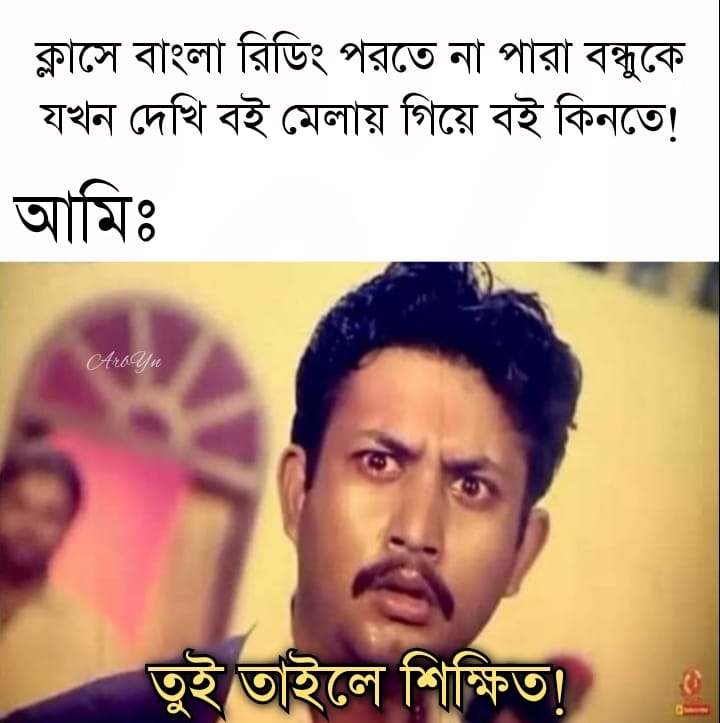
Text: ক্লাসে বাংলা রিডিং পরতে না পারা বন্ধুকে যখন দেখি বই মেলায় গিয়ে বই কিনতে! আমি : তুই তাইলে শিক্ষিত!
Label: Non Hate